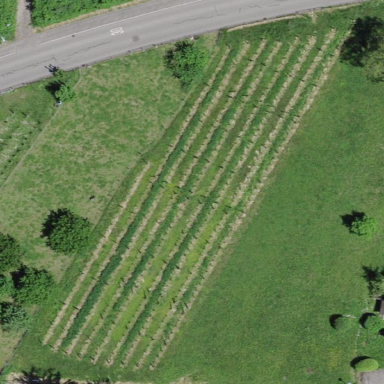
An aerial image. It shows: Vineyard with grape crops.